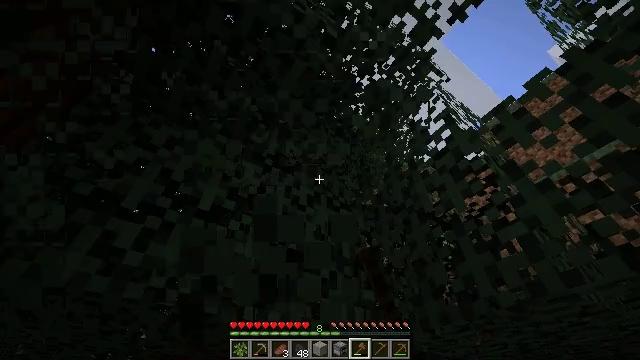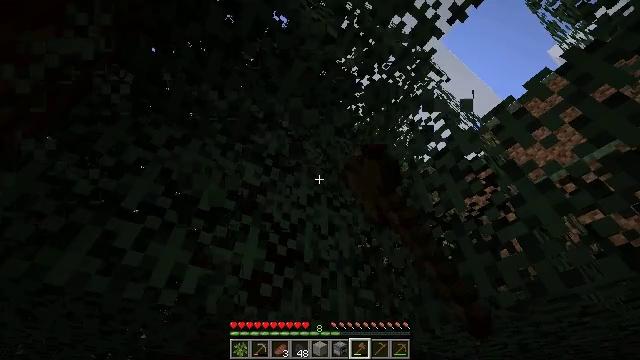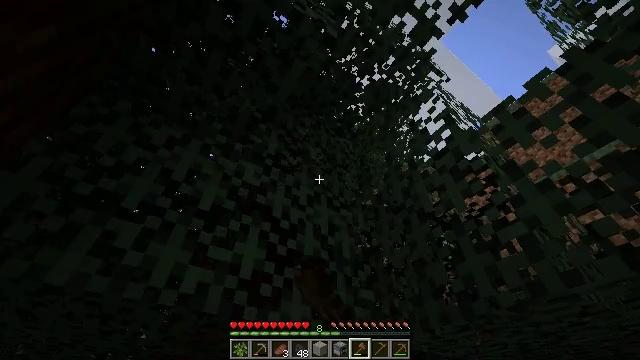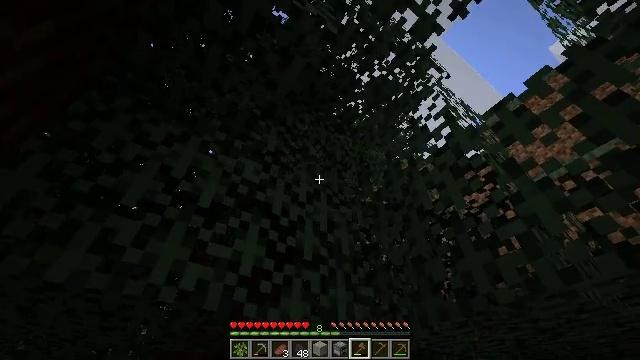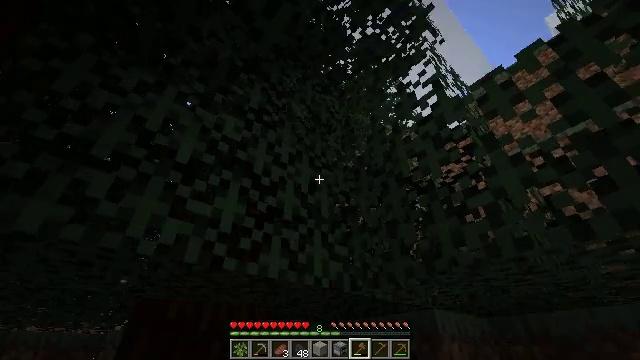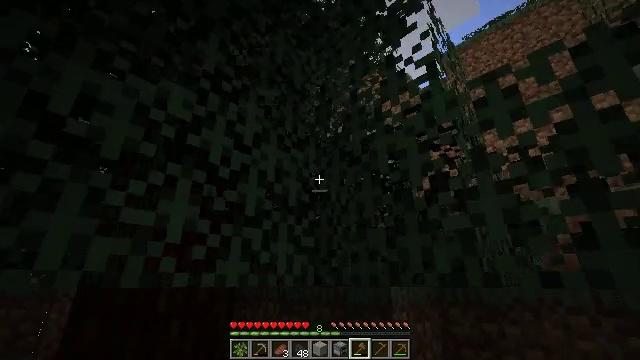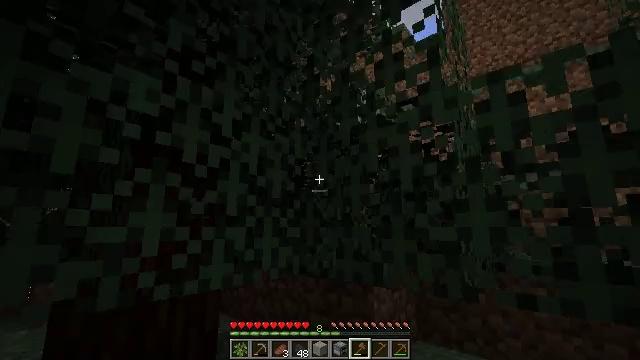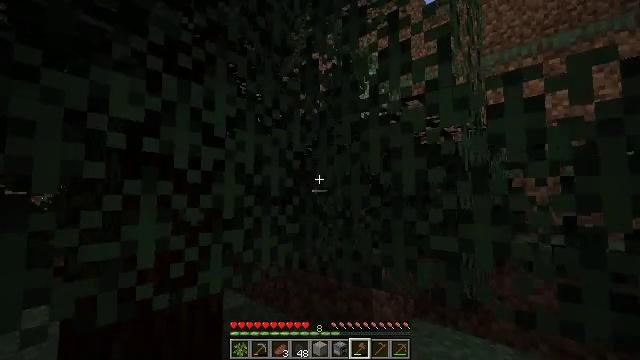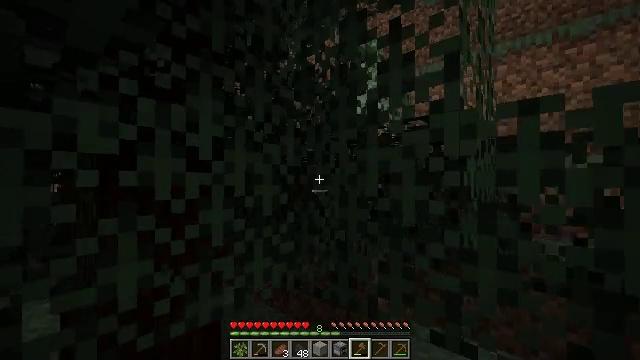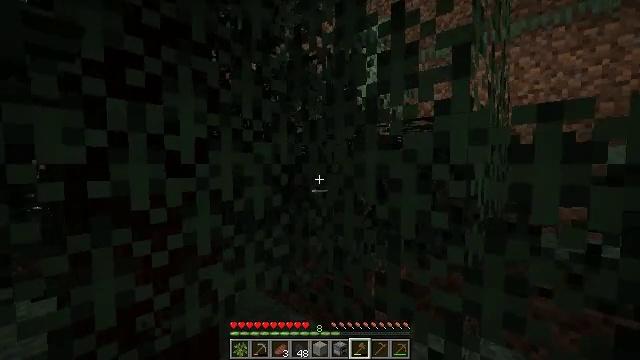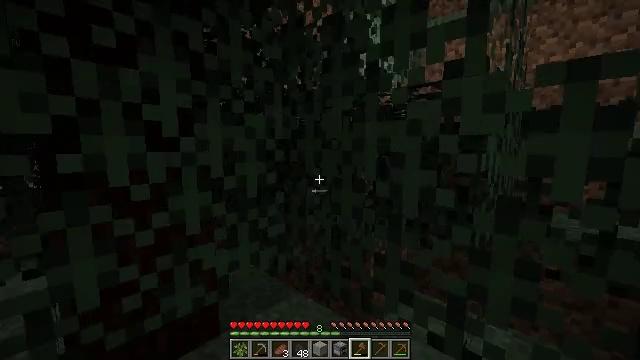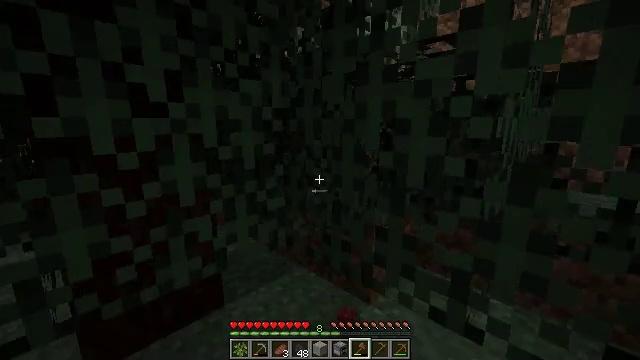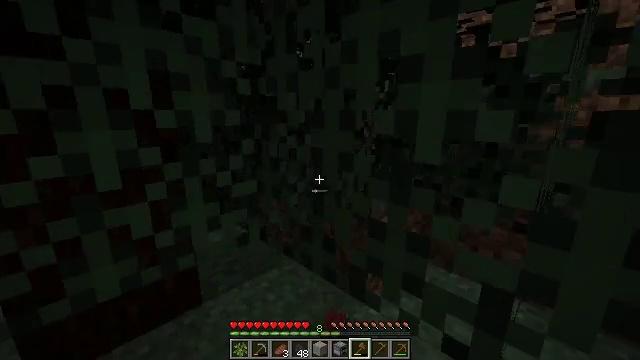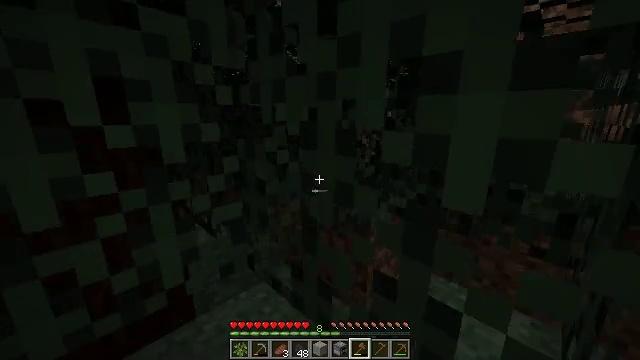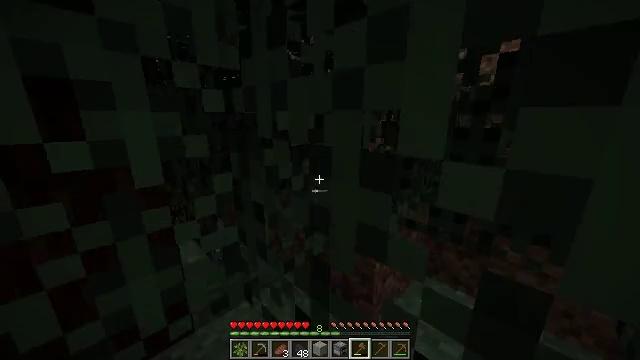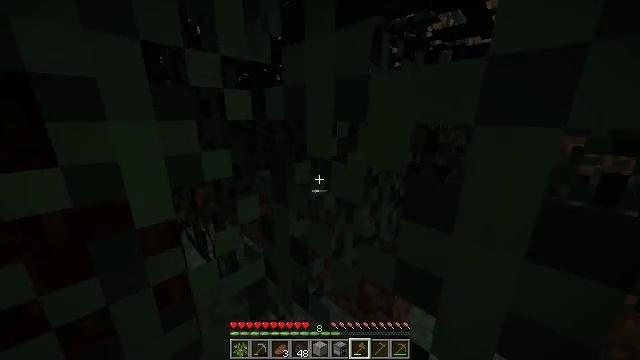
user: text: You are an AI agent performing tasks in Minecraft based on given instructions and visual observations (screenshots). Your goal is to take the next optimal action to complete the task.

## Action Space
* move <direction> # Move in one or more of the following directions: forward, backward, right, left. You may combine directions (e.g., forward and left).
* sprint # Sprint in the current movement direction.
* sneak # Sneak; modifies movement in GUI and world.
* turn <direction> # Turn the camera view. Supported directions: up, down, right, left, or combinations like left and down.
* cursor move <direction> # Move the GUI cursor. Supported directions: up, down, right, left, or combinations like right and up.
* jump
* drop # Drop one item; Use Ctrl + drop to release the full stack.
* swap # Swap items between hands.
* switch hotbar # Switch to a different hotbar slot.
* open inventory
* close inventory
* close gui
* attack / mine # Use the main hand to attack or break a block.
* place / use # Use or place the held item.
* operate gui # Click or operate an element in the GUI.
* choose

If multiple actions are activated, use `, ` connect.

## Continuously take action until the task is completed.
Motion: motion action
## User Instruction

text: Gather sweet berries from the bush.
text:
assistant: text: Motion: attack / mine
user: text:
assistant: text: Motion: attack / mine
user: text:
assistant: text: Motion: move forward, attack / mine
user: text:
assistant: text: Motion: move forward, turn right and down, attack / mine
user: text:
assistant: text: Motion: move forward, turn right and down, jump
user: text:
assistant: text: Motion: move forward, turn right and down, jump
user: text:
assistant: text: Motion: move forward, turn down, jump
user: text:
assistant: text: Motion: move forward, turn down, jump
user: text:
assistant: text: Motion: move forward, turn down, jump
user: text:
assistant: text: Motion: move forward, turn down
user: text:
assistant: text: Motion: move forward, turn left and down
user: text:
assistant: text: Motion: move forward, sprint, turn down
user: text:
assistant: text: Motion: move forward, sprint
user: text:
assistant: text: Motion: move forward, sprint
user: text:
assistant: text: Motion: move forward, sprint
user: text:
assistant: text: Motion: move forward, turn right
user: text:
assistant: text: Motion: move forward, turn right
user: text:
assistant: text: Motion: move forward, turn right and down
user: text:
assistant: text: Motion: move forward, turn right and down
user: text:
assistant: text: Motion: move forward, turn right and down
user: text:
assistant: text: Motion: turn right and down
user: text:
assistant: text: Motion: turn right
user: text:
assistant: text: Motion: move forward, turn right
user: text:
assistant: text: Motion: move forward
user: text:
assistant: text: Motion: move forward
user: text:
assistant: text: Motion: move forward
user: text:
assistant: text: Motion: move forward, sprint
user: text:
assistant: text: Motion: move forward, sprint
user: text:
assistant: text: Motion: move forward, sprint
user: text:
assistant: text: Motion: move forward, sprint, turn left